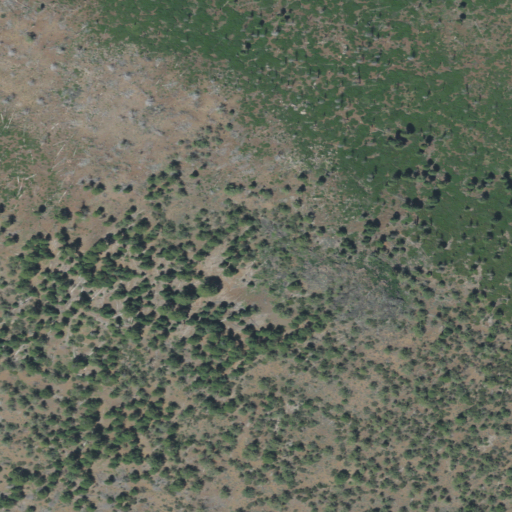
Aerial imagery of mountain in Oregon named Barry Point containing evergreen forest and shrub